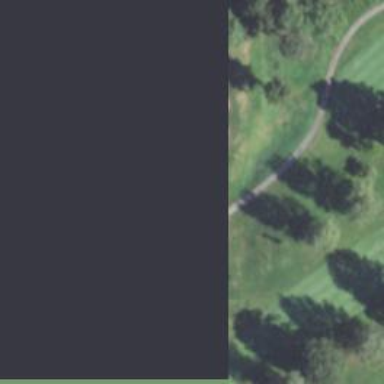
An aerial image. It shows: Golf hole.